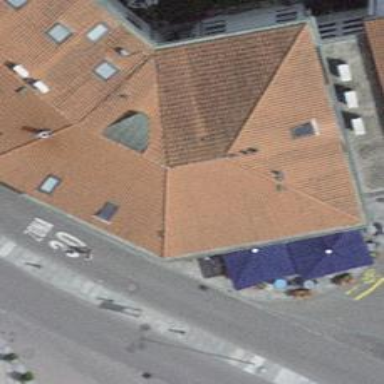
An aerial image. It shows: Cafe.